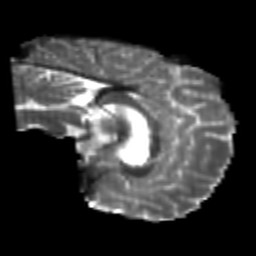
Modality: T2w
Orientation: sagittal
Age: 22
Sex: male
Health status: healthy
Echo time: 0.074 s